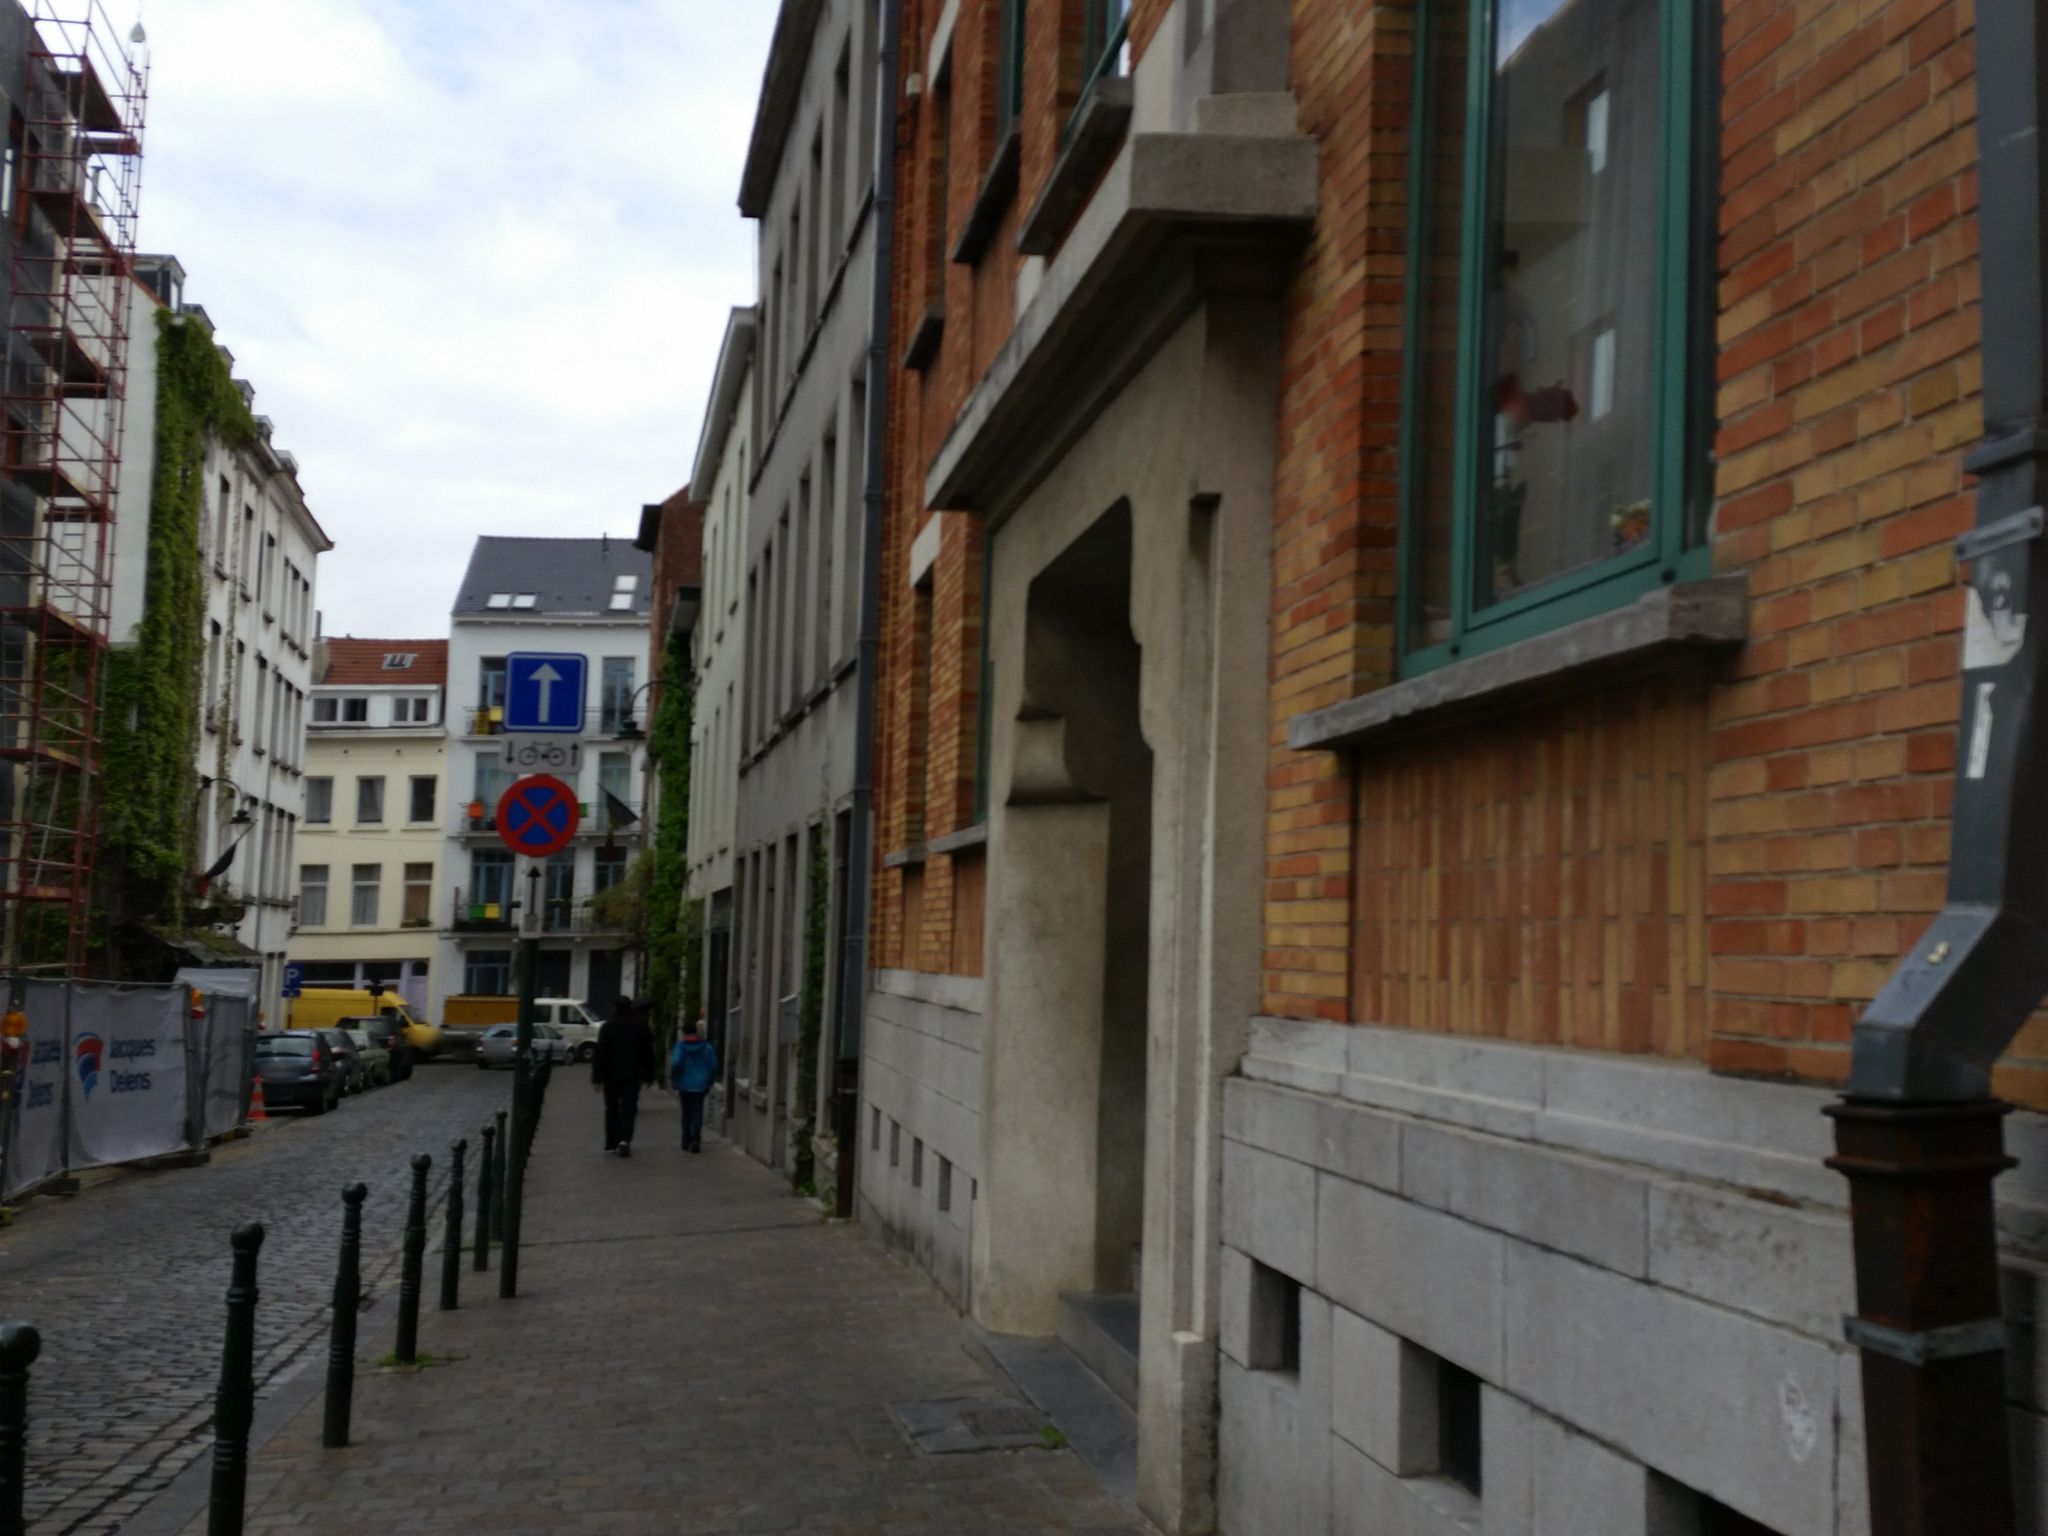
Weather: cloudy
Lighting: day
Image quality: good
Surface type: walking surface
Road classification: living_street
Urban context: urban centre
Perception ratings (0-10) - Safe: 3.81, Lively: 5.9, Beautiful: 6.73, Boring: 3.17, Depressing: 3.1, Wealthy: 7.93